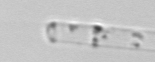
Label: Cerataulina_pelagica